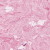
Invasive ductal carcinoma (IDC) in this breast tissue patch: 0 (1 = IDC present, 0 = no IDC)